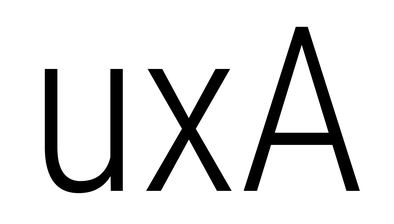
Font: Roboto_Condensed_Light